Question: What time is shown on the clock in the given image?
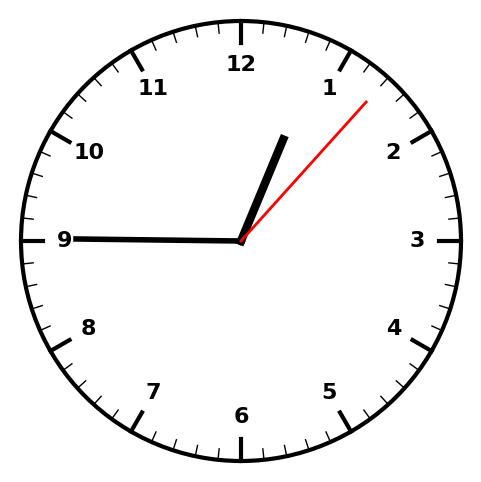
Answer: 12:45:07